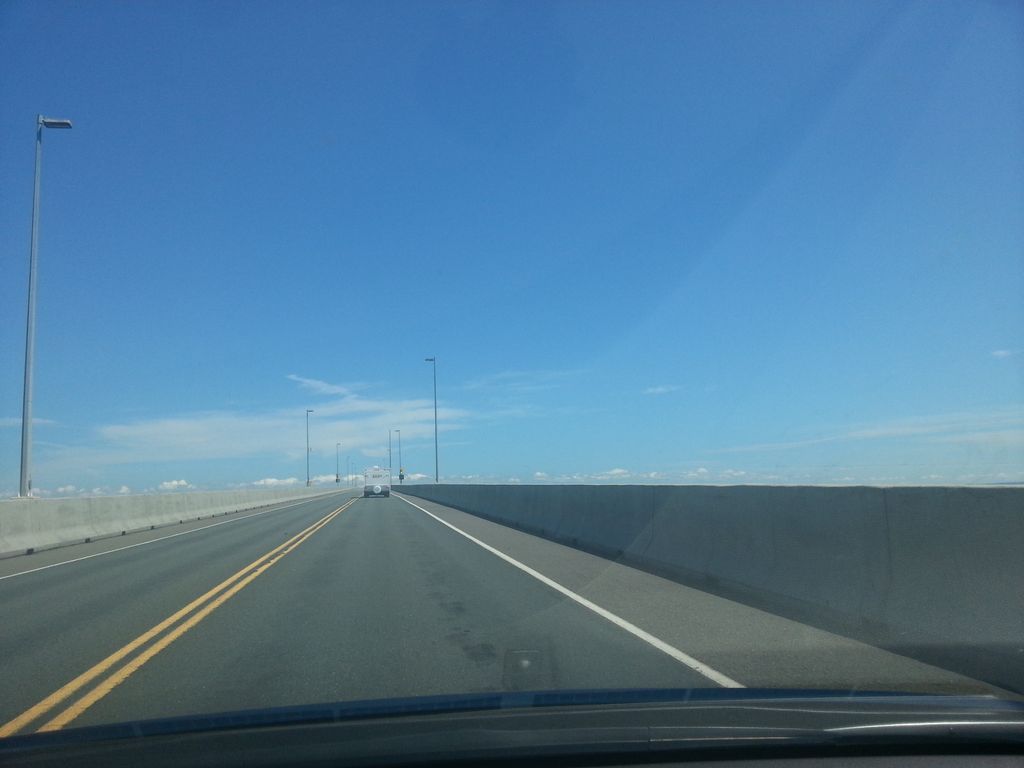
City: charlottetown